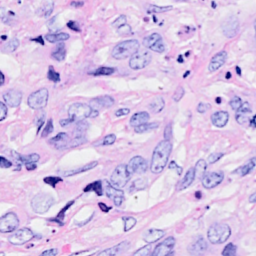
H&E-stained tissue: Breast